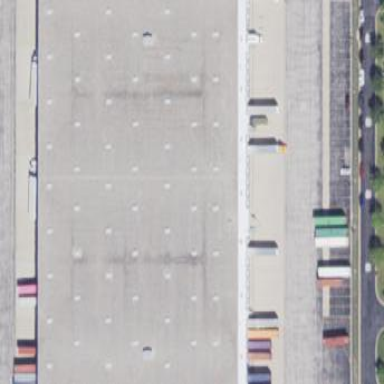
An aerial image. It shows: Industrial building.